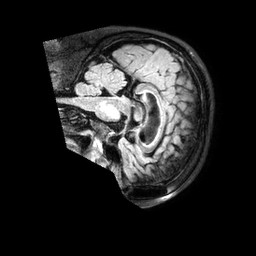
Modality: FLAIR
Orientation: sagittal
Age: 54
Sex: female
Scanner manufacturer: philips
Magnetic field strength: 3 T
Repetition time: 4.8 s
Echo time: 0.2814 s